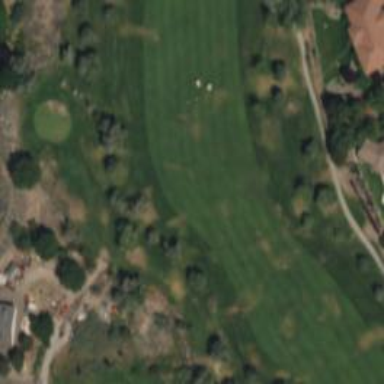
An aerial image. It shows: Golf hole.